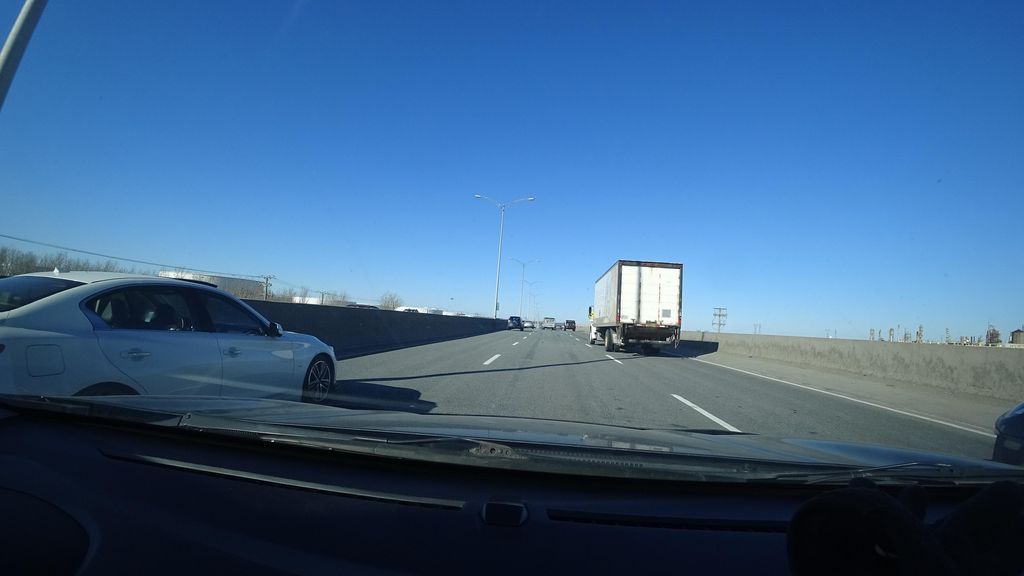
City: montreal